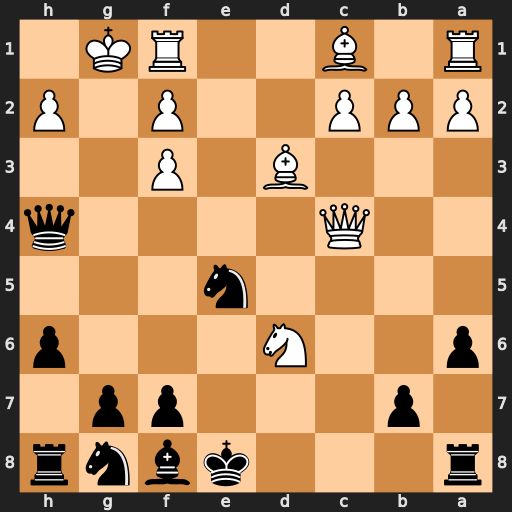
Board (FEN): r3kbnr/1p3pp1/p2N3p/4n3/2Q4q/3B1P2/PPP2P1P/R1B2RK1
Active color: b
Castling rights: kq
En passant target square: -
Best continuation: Bxd6 Qxh4 Nxf3+ Kh1 Nxh4